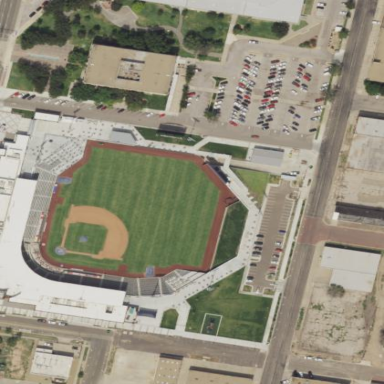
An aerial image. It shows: Baseball stadium.